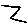
Label: zigzag